Question: I am generating a world map and hoping to highlight some specific countries. This is my attempt:
'''
require(mapdata)
cc <- map('world', names = TRUE, plot = FALSE)
take <- unlist(sapply(c("uk", "usa", "switzerland","new zealand",
"israel","denmark","sweden","italy",'canada'),
grep, tolower(cc), value = TRUE))
map()
map('world', regions=take, fill=TRUE, col='red', add = TRUE)
nums <- c(12,11,1,2,1,1,1,1,1)
'''

I have two questions.
1) Is it possible to include points on this map to correspond to the variable 'nums'. Each of the numbers in 'nums' refers to the number of measurements taken from a specific country, 12 is for the UK and so on... Is it possible to include a point on the map with the radius of that point corresponding to the number in 'nums'. I know this is possible with ggplot2 but am not sure how to do it with mapdata?
2) How can I make this map look nicer i.e. there seem to be a lot of empty countries here, is there an elegant way of only including the countries that are colored?
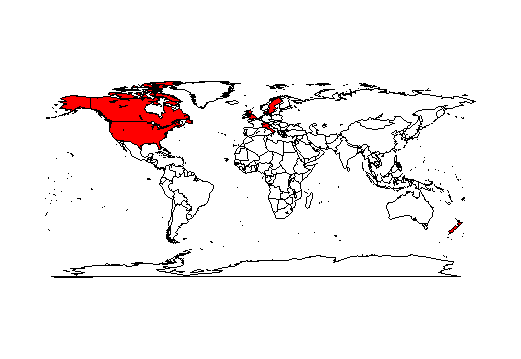
Answer: Hm something like this?
'''
require(mapdata)
cc <- map('world', names = TRUE, plot = FALSE)
take <- unlist(sapply(countries <- c("uk", "usa", "switzerland","new zealand",
"israel","denmark","sweden","italy",'canada'),
grep, tolower(cc), value = TRUE))
nums <- c(12,11,1,2,1,1,1,1,1)
# gc <- ggmap::geocode(countries) # a googlemaps query gives this:
gc <- structure(list(lon =
c(-3.435973, -95.712891, 8.227512, 174.885971,
34.851612, 9.501785, 18.643501, 12.56738, -106.346771), lat = c(55.378051,
37.09024, 46.818188, -40.900557, 31.046051, 56.26392, 60.128161,
41.87194, 56.130366)),
.Names = c("lon", "lat"),
class = "data.frame",
row.names = c(NA, -9L))
map(xlim=c(-150, 40), ylim=c(25, 75)) # plot only a part of the world map
map('world', regions=take, fill=TRUE, col='red', add = TRUE, )
with(gc, points(lon, lat, cex=nums, pch=19, col=rgb(0, 1, 0, .8))) # add circles
'''